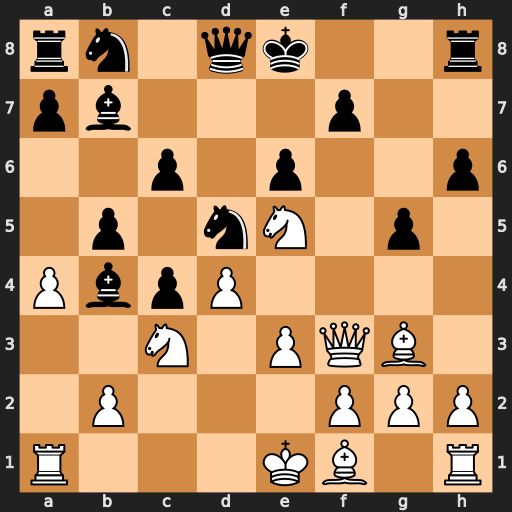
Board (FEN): rn1qk2r/pb3p2/2p1p2p/1p1nN1p1/PbpP4/2N1PQB1/1P3PPP/R3KB1R
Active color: w
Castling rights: KQkq
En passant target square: -
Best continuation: Qxf7#